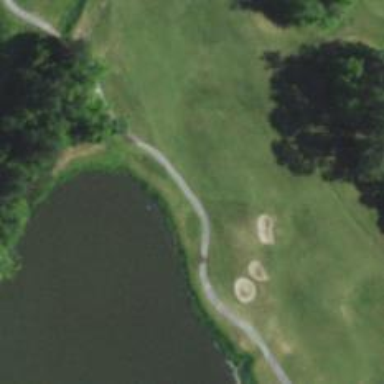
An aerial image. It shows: Rough area on grassy golf course.